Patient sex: M
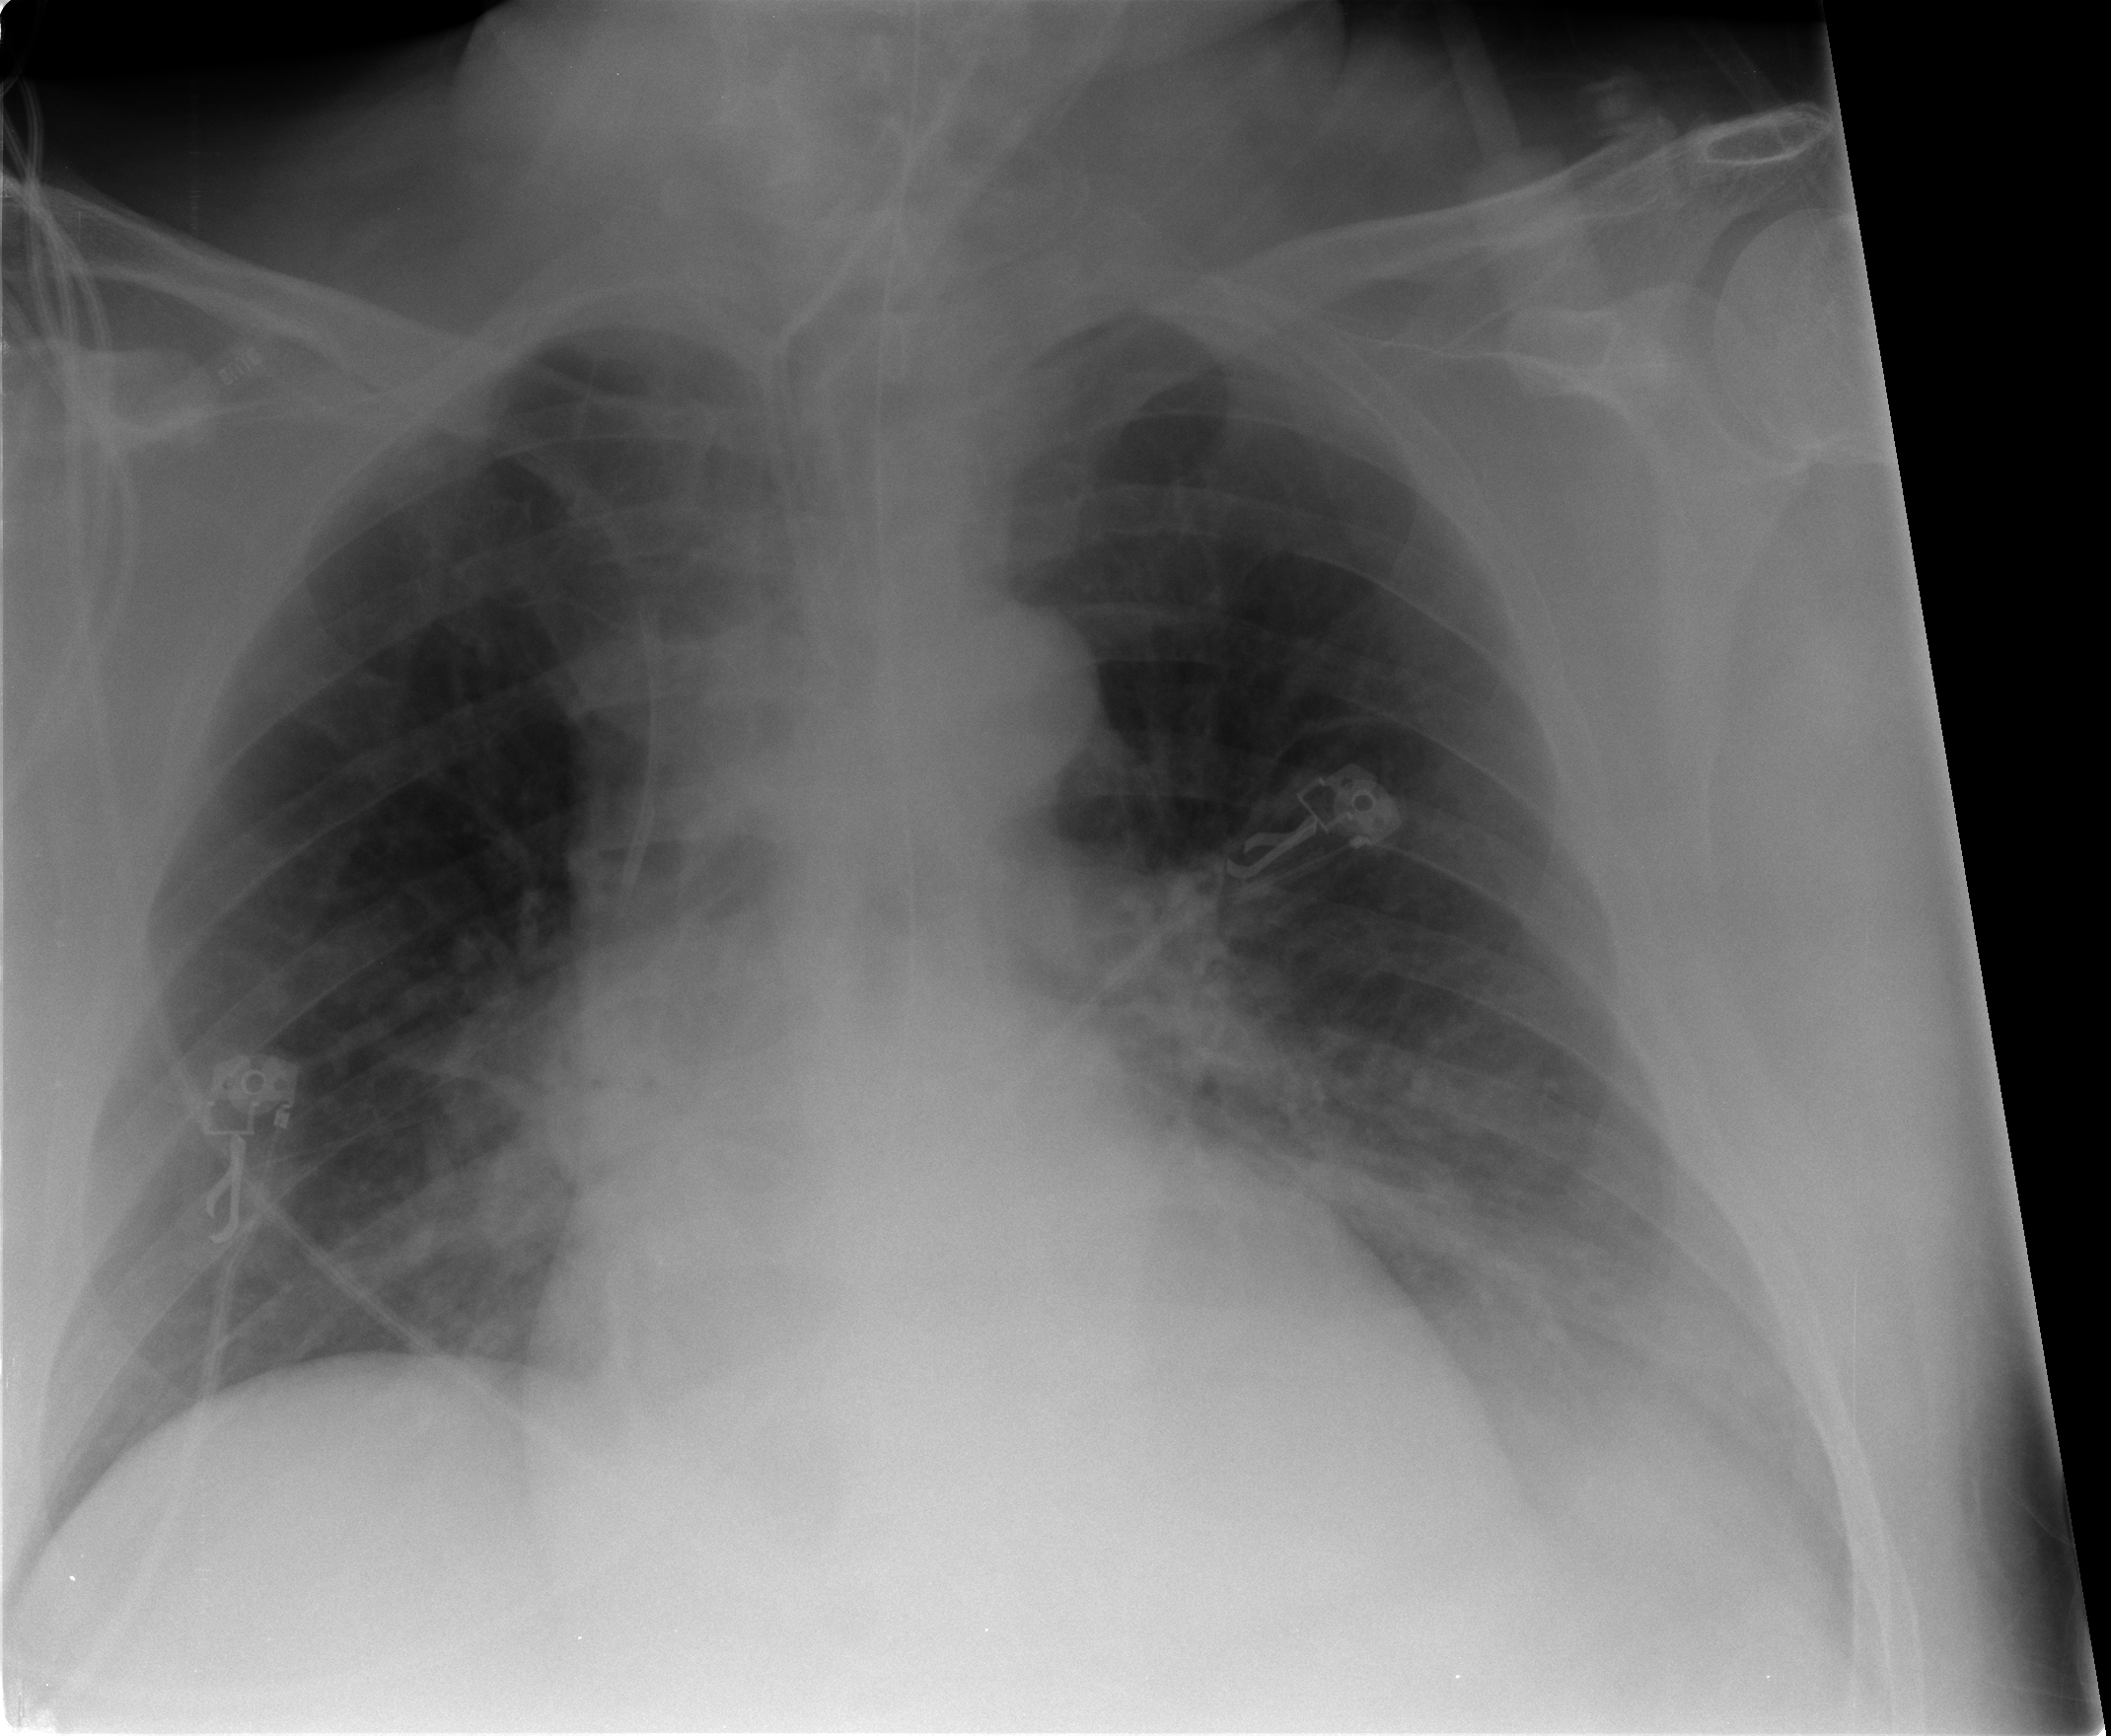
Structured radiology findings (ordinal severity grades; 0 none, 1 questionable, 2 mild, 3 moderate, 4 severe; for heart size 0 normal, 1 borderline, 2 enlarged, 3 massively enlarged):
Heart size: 2
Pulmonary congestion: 1
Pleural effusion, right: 0
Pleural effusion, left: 2
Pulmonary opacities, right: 0
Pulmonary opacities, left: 0
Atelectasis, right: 2
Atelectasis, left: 2